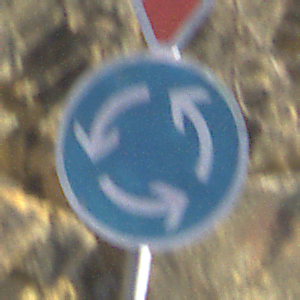
Verkehrszeichen: Kreisverkehr
Zusatzzeichen oben: VorfahrtGewaehren
Umgebung: Outdoor, RoadRail
Tageszeit: MorningAfternoon
Wetter: PartlyCloudy
Licht: Natural
Jahreszeit: NotSpecified
Kontrast: HighContrast